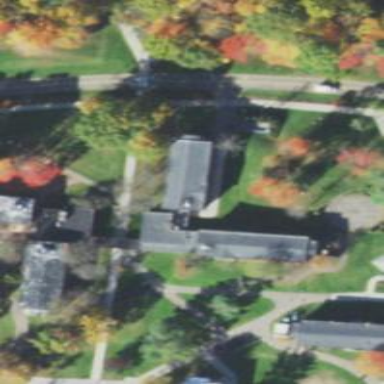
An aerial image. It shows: Dormitory building.